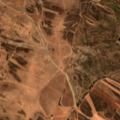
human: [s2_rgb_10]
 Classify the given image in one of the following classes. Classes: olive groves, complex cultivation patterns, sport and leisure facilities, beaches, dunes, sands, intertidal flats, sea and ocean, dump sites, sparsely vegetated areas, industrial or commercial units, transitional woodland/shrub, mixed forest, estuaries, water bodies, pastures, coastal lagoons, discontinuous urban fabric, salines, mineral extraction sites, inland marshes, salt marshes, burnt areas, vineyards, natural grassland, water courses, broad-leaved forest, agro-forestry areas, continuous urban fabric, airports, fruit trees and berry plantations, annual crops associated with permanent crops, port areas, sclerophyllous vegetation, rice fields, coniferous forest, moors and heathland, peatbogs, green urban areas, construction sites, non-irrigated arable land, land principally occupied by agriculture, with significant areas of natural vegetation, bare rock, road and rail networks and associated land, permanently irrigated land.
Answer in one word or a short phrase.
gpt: non-irrigated arable land, pastures, land principally occupied by agriculture, with significant areas of natural vegetation, sclerophyllous vegetation, transitional woodland/shrub